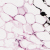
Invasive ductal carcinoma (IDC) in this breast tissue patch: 0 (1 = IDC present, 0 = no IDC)